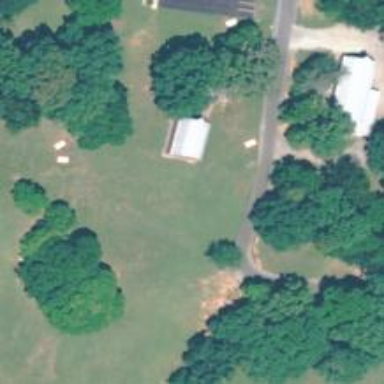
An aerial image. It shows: Disc golf hole.